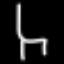
Label: chair